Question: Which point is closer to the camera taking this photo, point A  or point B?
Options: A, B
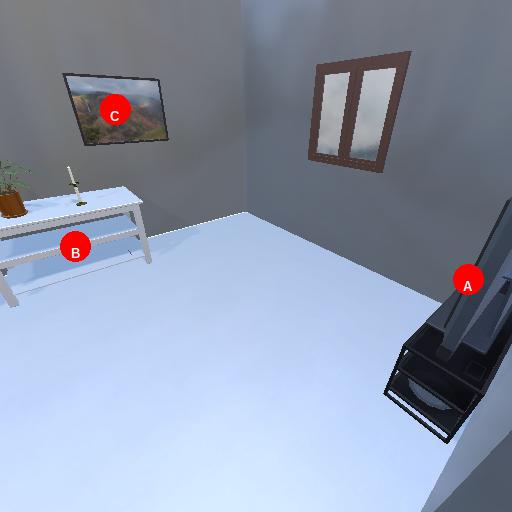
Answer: A